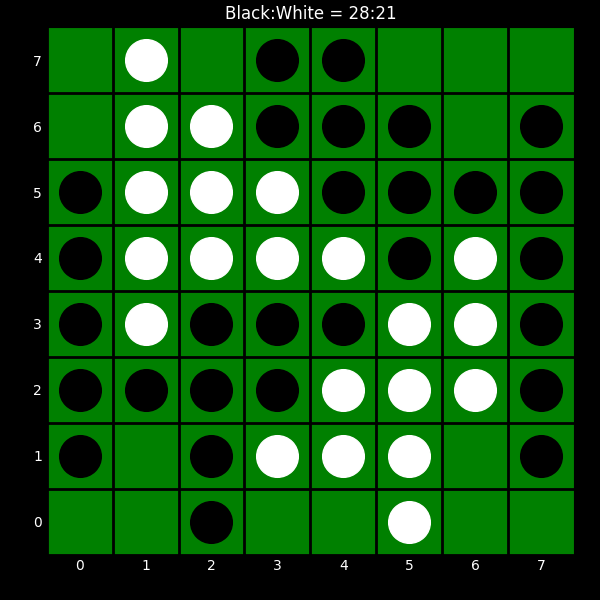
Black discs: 28
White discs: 21